Question:
QLPreviewController navigationBar Title showing current page number like 2 of 6 but I want to change this title to any String like current file name.
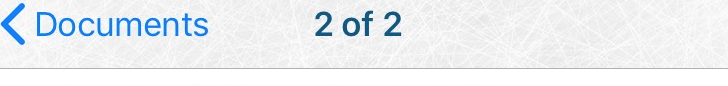
Answer: Try this
'''
let lblNavTitle = UILabel(frame: CGRect(x: 60, y: 10, width: view.frame.size.width-110, height: 20))
lblNavTitle?.textAlignment = .center
lblNavTitle?.lineBreakMode = .byTruncatingMiddle
lblNavTitle?.text = "File Name"
navigationItem.titleView = lblNavTitle
'''
OR
Simply set title property like
'''
self.title = "File Name"
'''
May be it will work for you